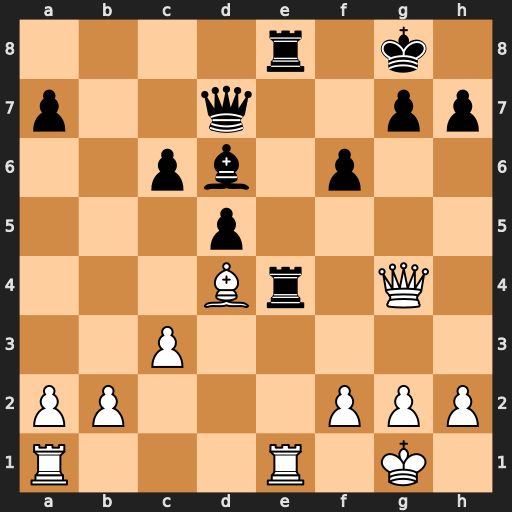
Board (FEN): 4r1k1/p2q2pp/2pb1p2/3p4/3Br1Q1/2P5/PP3PPP/R3R1K1
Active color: w
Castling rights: -
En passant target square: -
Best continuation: Rxe4 Qxg4 Rxg4